Question: I have a dataset of 10000 rows and 5 columns. One of the columns defines the type of the data (variable of factor type).
The data is like this:
'''
V1 V2 V3 V4 V5 type
1.0 2.3 2.3 4.4 5.6 "1"
0.4 3.1 6.2 5.5 5.8 "2"
1.2 2.2 7.2 4.8 5.9 "3"
........
'''
By running the following command:
'''
p <- ggplot(dataframe, aes(type,V1))
p + geom_boxplot()
'''

However, I want to do it for all the five variables, and display the results in parallel in a single graph (e.g. stack the plots one above another). How can I do it with ggplot2 in R?
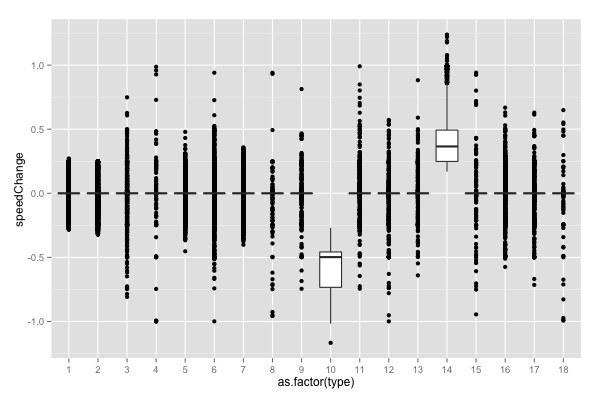
Answer: You should reshape your data to long format and then use faceting.
'''
library(reshape2)
df.long<-melt(dataframe,id.vars="type")
ggplot(df.long,aes(as.factor(type),value))+geom_boxplot()+
facet_grid(variable~.)
'''